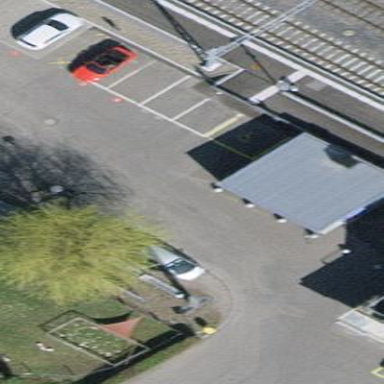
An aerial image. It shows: Kiosk located in building.